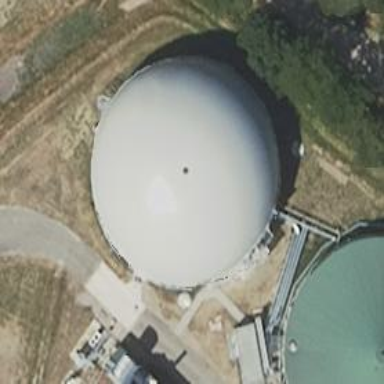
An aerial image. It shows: Round building with white roof.